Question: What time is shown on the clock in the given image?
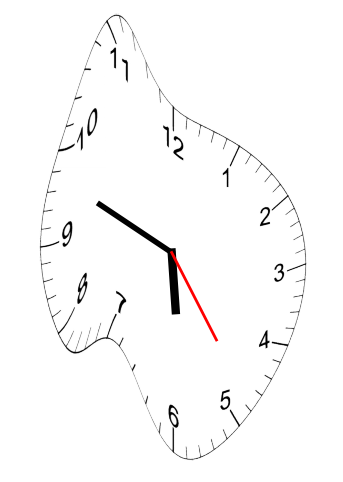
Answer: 05:48:24